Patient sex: F
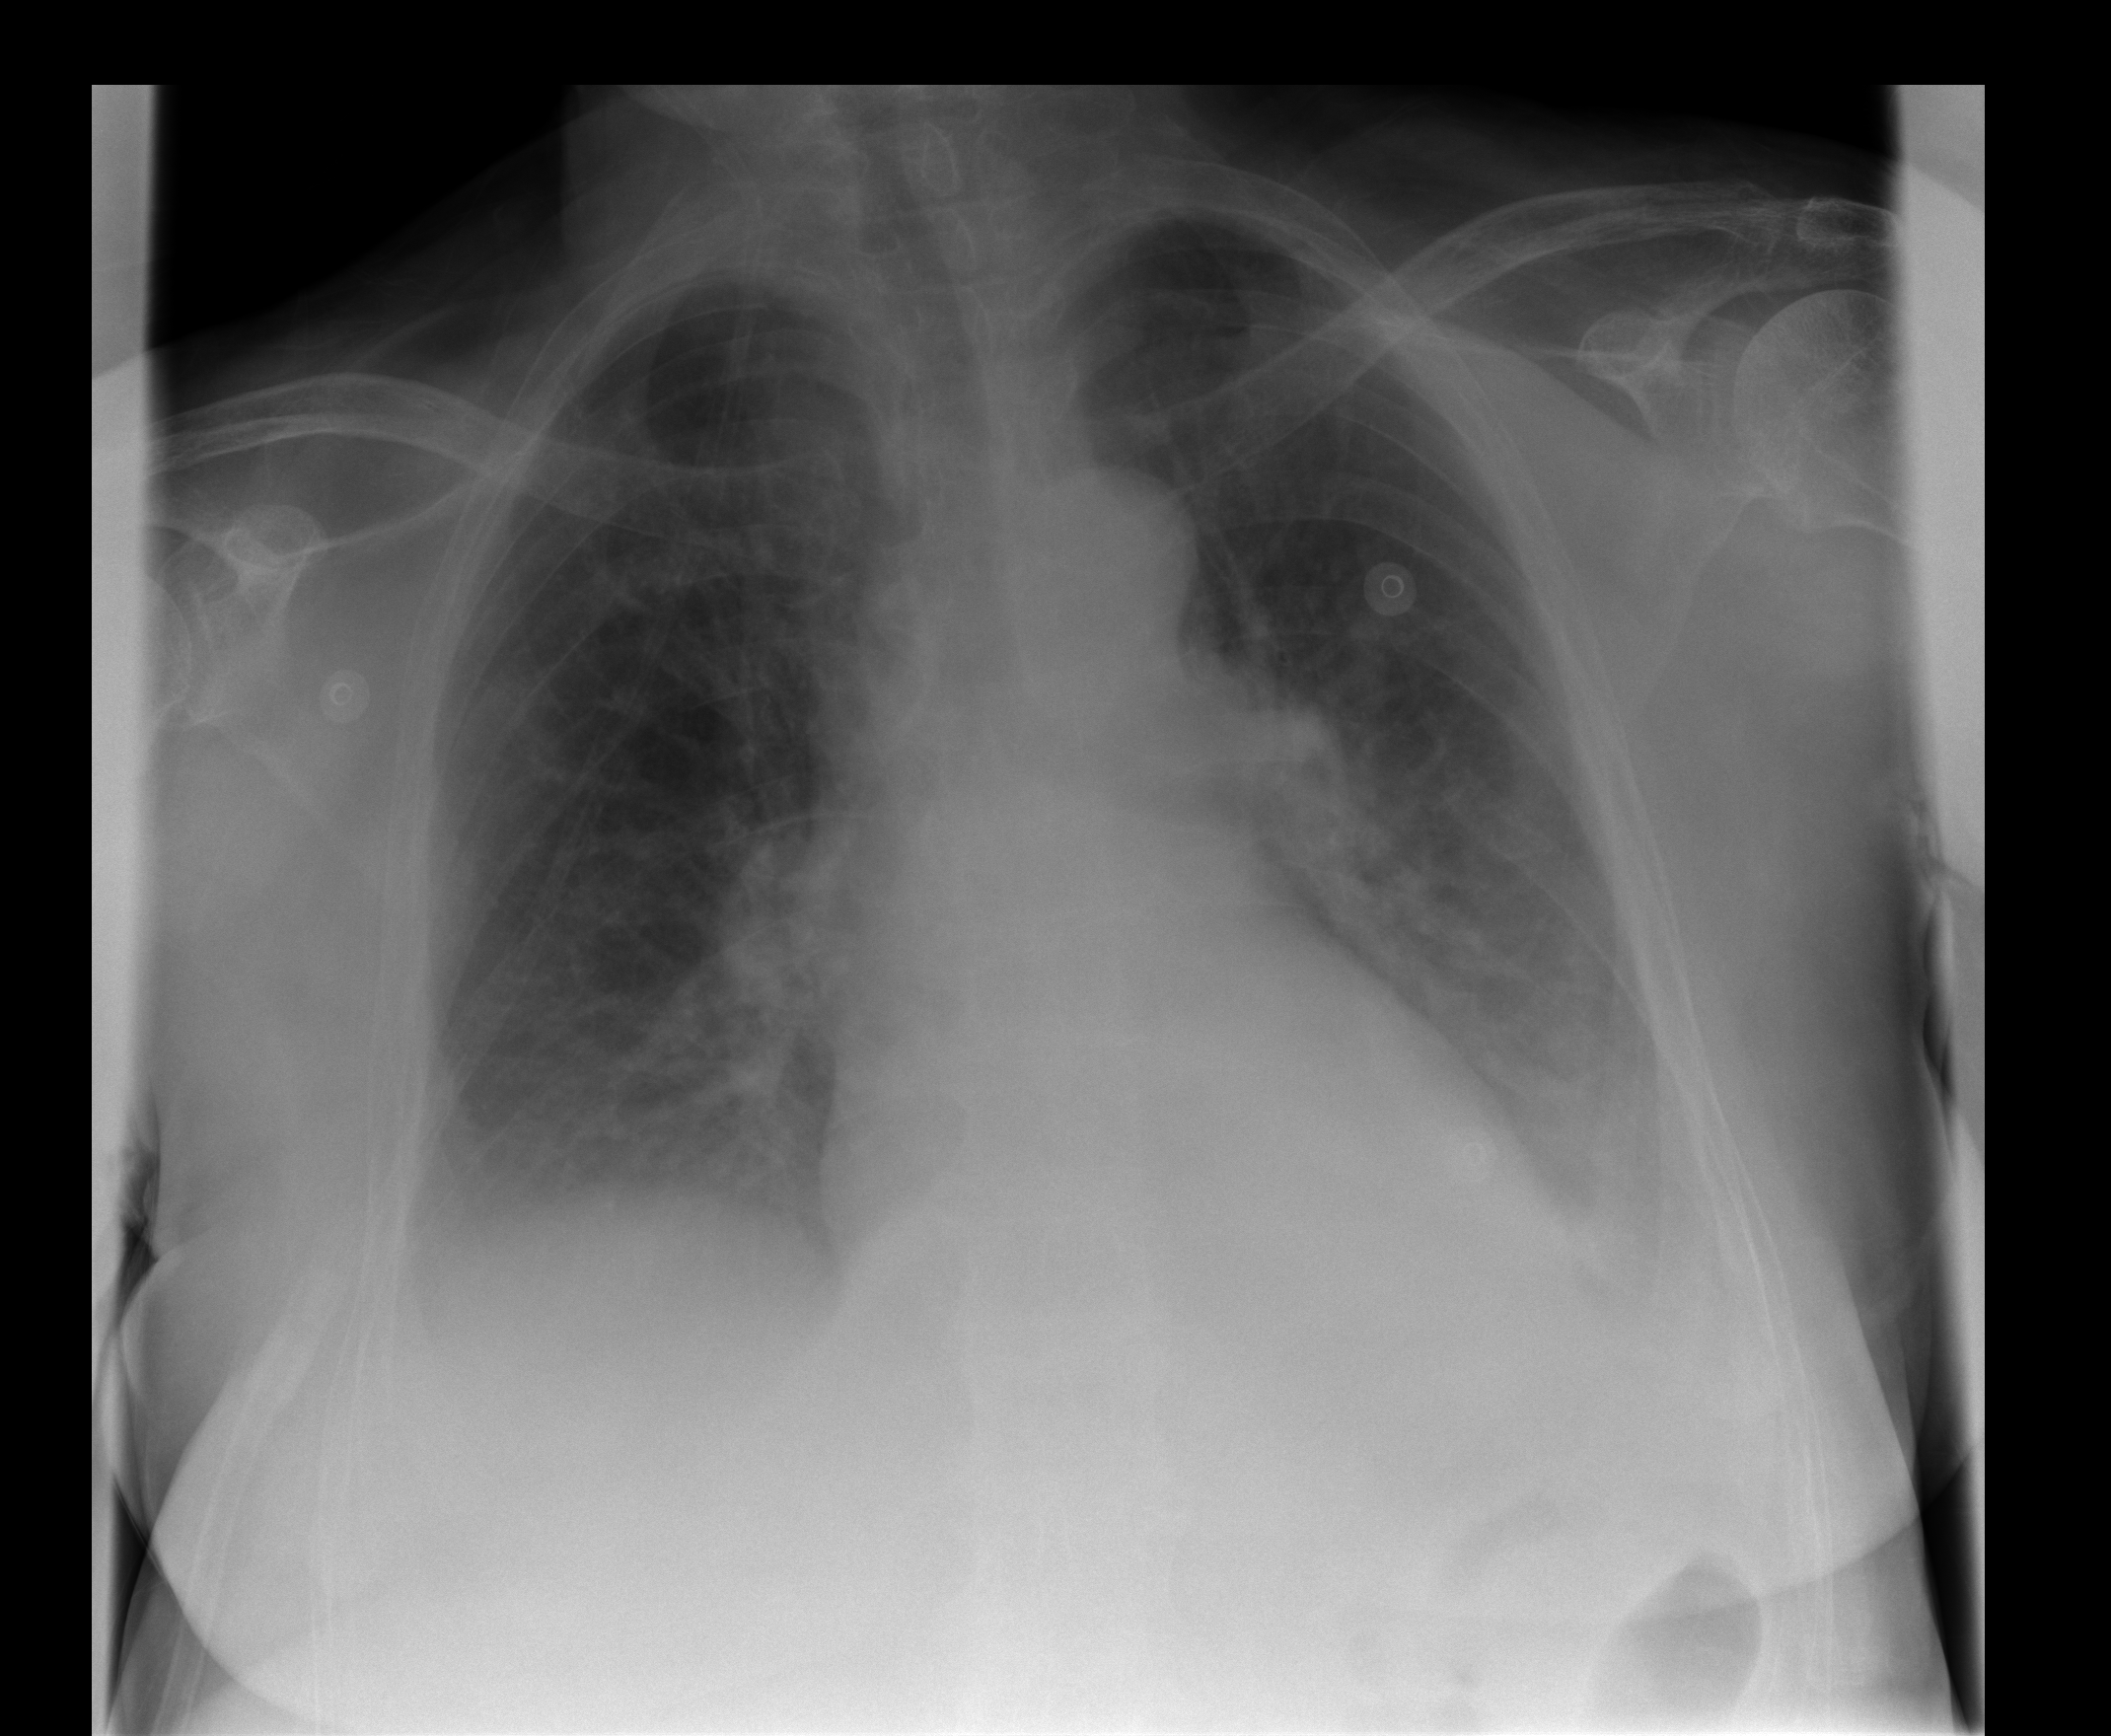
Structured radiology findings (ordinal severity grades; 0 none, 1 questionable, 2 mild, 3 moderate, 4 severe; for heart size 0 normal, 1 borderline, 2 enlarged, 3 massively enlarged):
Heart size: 0
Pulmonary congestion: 2
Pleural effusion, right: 2
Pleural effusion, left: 2
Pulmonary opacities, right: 1
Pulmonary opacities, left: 2
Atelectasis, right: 3
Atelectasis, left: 3